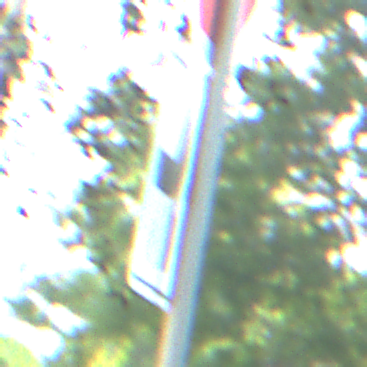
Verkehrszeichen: VerlaufVorfahrtsstrasse4
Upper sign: Stop
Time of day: MorningAfternoon
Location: Outdoor (Urban)
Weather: PartlyCloudy
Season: NotSpecified
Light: Natural